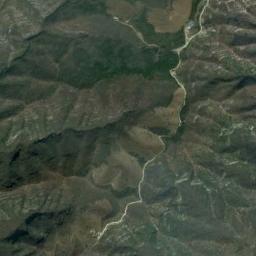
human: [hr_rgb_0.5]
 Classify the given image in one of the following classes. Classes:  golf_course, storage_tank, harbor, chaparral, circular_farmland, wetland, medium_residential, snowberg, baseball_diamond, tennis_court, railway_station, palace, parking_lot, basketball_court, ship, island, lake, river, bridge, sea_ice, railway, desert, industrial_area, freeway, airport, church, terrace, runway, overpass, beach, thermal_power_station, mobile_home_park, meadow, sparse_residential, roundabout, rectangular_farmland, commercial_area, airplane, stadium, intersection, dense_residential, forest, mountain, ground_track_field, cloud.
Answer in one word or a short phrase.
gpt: mountain